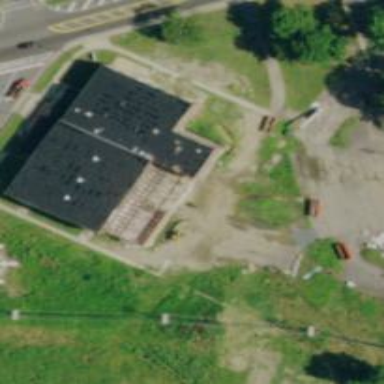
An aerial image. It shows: Building that houses fitness center.